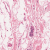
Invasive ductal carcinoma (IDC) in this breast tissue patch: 0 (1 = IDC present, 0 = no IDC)